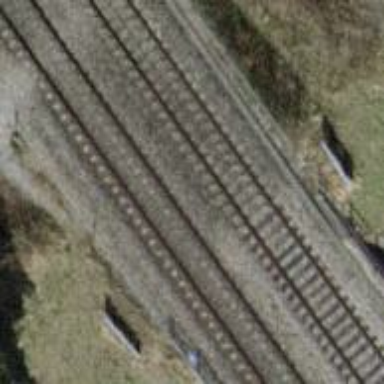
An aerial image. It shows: Bridge with electrified rail tracks and contact line.